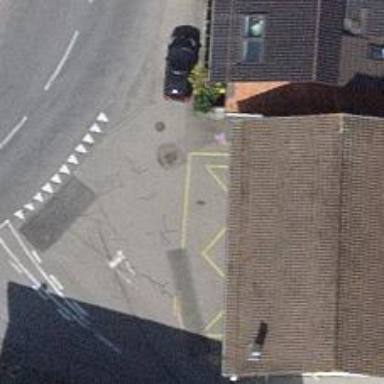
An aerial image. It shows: Bus stop with platform for public transport.